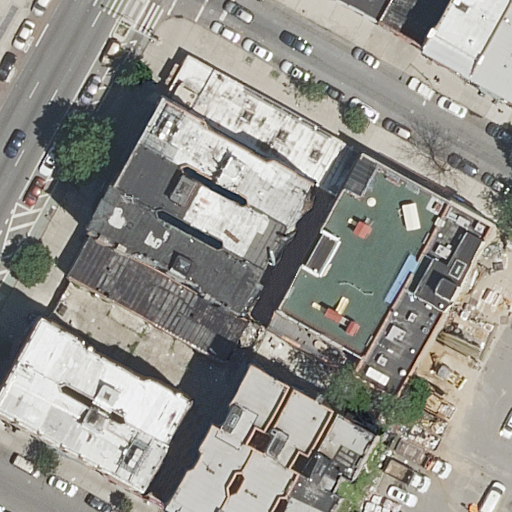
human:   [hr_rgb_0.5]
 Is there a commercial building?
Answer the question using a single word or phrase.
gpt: no

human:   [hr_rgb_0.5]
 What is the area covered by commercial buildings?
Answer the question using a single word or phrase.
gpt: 0m2

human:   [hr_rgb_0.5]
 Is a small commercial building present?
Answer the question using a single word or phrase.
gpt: no

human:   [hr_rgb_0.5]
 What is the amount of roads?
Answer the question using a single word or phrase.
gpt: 6

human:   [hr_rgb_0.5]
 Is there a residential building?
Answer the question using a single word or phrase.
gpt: yes

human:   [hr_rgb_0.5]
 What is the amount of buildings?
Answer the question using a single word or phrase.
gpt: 16

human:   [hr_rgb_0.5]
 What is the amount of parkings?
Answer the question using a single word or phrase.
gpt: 1

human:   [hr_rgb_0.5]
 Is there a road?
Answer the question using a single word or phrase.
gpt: yes

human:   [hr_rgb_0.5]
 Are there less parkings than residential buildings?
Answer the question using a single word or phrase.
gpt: yes

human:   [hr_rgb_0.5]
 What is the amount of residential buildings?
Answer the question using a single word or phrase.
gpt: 16

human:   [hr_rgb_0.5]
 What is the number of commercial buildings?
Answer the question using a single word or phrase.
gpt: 0

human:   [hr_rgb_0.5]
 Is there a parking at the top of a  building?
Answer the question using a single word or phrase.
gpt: no

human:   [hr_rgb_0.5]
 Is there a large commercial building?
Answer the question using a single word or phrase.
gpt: no

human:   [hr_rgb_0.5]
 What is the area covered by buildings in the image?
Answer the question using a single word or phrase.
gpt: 3796m2

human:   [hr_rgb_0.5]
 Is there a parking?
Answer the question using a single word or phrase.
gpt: yes

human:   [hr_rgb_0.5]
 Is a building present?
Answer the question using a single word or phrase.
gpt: yes

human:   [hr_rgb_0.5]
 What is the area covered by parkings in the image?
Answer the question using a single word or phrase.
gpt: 996m2

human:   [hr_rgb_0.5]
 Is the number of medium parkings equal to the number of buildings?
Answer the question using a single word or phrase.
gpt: no

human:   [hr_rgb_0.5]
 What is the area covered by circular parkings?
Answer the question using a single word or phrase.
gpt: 0m2

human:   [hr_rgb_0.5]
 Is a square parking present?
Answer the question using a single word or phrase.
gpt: no

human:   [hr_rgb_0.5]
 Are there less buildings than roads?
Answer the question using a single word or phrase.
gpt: no

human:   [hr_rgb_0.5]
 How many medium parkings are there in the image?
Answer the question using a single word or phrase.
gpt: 0

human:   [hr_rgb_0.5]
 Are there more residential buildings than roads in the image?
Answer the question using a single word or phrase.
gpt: yes

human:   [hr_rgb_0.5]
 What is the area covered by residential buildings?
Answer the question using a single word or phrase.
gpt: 3796m2

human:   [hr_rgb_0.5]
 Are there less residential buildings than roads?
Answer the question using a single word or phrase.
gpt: no

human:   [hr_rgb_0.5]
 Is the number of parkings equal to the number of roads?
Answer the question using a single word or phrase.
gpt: no

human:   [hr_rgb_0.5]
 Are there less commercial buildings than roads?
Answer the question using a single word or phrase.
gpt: yes

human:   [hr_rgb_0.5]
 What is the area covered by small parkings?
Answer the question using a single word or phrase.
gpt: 0m2

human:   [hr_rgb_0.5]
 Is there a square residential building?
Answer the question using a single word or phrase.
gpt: no

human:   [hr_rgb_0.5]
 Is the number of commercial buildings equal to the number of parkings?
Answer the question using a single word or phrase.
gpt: no

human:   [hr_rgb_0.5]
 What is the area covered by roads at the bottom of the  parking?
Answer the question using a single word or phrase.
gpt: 0m2

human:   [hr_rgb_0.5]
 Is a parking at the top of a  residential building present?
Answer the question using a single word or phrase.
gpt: no

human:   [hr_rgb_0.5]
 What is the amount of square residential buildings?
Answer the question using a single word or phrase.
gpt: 0

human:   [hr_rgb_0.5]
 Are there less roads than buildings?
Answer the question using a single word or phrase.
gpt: yes

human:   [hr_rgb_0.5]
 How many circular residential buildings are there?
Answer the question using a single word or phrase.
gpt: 0

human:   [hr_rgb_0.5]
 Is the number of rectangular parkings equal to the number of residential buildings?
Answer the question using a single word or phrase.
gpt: no

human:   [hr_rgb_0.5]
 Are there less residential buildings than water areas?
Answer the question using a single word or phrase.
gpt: no

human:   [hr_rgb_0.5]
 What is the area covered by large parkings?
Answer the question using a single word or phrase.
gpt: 996m2

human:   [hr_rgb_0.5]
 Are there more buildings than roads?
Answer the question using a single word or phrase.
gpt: yes

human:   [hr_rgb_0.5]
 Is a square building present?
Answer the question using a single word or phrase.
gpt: no

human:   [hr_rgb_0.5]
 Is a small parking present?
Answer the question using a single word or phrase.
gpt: no

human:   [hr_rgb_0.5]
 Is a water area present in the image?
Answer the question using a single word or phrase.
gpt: no

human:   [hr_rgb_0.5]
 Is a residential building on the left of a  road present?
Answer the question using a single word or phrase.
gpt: yes

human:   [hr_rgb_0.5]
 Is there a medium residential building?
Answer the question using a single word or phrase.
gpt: yes

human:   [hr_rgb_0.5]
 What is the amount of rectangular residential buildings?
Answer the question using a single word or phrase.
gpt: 9

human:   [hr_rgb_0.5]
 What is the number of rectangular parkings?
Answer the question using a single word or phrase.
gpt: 1

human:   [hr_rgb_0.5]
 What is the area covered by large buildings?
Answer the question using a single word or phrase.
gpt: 797m2

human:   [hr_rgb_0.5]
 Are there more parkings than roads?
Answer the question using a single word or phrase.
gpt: no

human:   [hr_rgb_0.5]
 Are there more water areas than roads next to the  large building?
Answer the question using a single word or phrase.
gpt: no

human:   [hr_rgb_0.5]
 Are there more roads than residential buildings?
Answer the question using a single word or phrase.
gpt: no

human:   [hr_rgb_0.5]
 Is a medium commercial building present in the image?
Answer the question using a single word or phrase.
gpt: no

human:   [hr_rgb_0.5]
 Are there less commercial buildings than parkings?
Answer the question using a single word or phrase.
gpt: yes

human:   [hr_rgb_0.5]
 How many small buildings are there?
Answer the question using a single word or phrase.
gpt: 6

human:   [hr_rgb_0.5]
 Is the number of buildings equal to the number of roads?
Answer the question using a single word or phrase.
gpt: no

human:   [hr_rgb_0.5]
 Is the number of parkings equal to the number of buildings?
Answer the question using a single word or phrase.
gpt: no

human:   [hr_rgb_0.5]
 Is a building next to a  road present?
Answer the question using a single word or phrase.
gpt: yes

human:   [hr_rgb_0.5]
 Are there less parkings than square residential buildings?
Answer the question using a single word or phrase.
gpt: no

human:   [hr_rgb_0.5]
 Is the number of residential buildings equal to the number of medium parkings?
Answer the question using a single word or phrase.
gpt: no

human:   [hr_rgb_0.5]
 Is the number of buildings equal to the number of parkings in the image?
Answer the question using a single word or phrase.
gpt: no

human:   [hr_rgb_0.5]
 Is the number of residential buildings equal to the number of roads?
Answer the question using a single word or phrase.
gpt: no

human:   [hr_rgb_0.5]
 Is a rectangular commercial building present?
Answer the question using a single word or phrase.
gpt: no

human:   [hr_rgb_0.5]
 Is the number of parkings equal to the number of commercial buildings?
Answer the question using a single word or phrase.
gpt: no

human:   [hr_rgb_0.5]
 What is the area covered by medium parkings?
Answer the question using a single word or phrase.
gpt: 0m2

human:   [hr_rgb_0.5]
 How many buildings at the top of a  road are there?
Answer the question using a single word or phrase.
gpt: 13